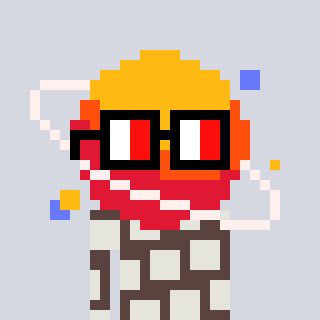
a pixel art character with square glasses with black frames and red eyes, a saturn-shaped head and a darkbrown-colored body on a cool background